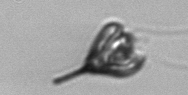
Label: Pyramimonas_longicauda